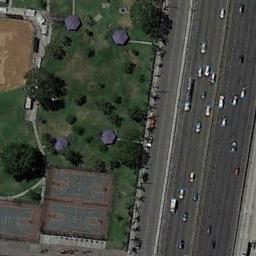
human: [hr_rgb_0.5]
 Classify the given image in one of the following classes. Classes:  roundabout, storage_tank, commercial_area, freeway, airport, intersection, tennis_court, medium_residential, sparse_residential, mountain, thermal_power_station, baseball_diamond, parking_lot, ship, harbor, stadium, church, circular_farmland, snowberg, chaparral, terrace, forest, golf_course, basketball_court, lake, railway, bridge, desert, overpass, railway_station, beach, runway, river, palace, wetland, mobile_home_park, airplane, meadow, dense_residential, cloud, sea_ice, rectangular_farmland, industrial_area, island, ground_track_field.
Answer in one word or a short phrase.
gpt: basketball_court